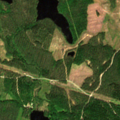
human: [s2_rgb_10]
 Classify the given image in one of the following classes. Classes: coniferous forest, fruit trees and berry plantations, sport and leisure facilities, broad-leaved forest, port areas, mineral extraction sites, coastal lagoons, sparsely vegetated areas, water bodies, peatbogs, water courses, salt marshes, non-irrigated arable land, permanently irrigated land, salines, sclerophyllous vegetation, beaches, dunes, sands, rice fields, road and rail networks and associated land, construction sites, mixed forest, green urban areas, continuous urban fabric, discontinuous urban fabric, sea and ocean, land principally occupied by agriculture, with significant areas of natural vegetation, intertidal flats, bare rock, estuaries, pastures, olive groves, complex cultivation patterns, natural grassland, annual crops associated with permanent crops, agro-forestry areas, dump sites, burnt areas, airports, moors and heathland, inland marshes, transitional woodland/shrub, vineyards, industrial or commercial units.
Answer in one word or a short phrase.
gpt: coniferous forest, mixed forest, transitional woodland/shrub, water bodies